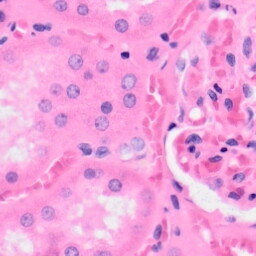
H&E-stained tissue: Kidney